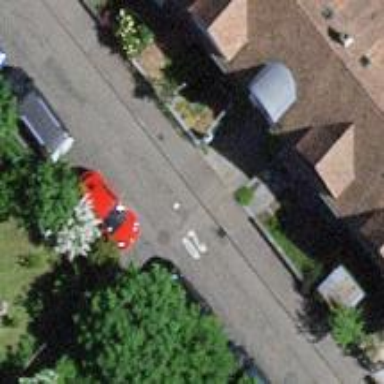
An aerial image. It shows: Asphalt road designated as living street.